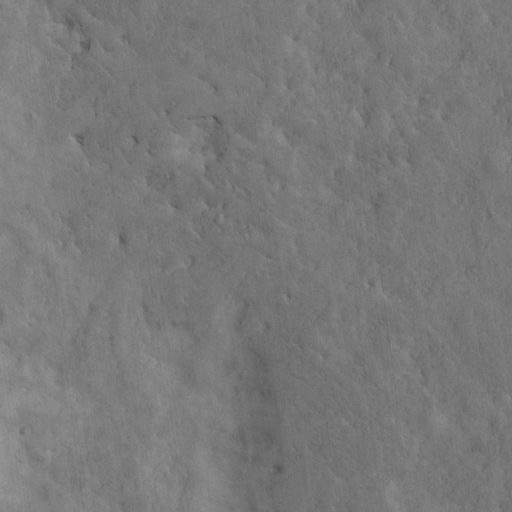
Classes present: Background, Cone